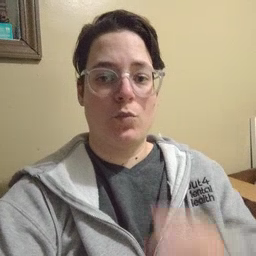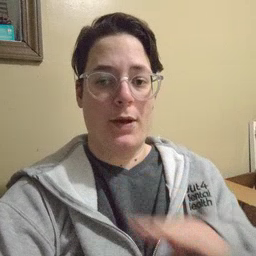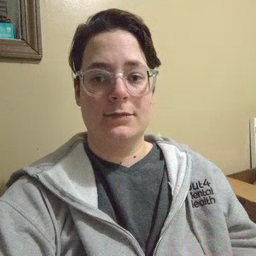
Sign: quiet